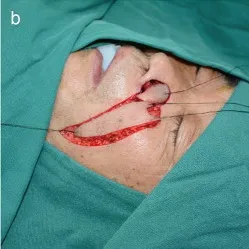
A 70-year-old man with a history of basal cell carcinoma on the left ala for 1 year. Application of the sequential flap in a third patient. (b,c) Dissection of the round rotational flap and V-Y advancement island pedicle flap.
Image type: medical_photograph (other_medical_photograph)